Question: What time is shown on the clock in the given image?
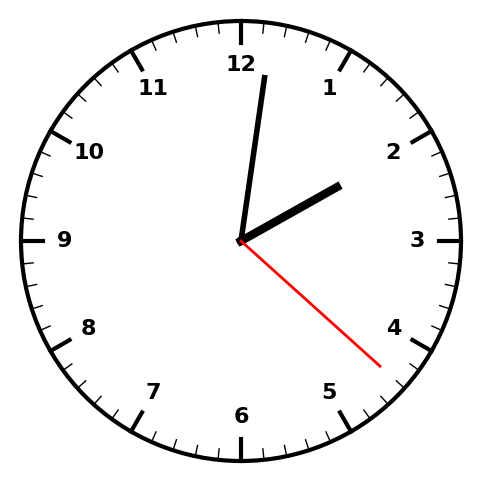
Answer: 02:01:22